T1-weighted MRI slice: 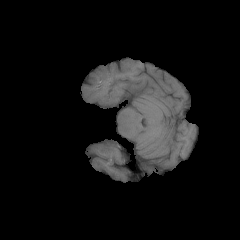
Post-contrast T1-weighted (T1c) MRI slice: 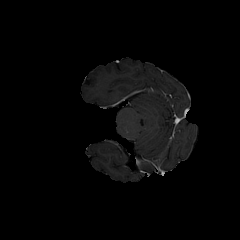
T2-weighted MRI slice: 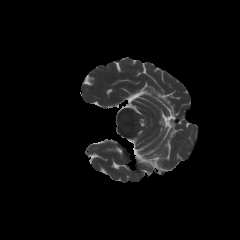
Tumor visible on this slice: no